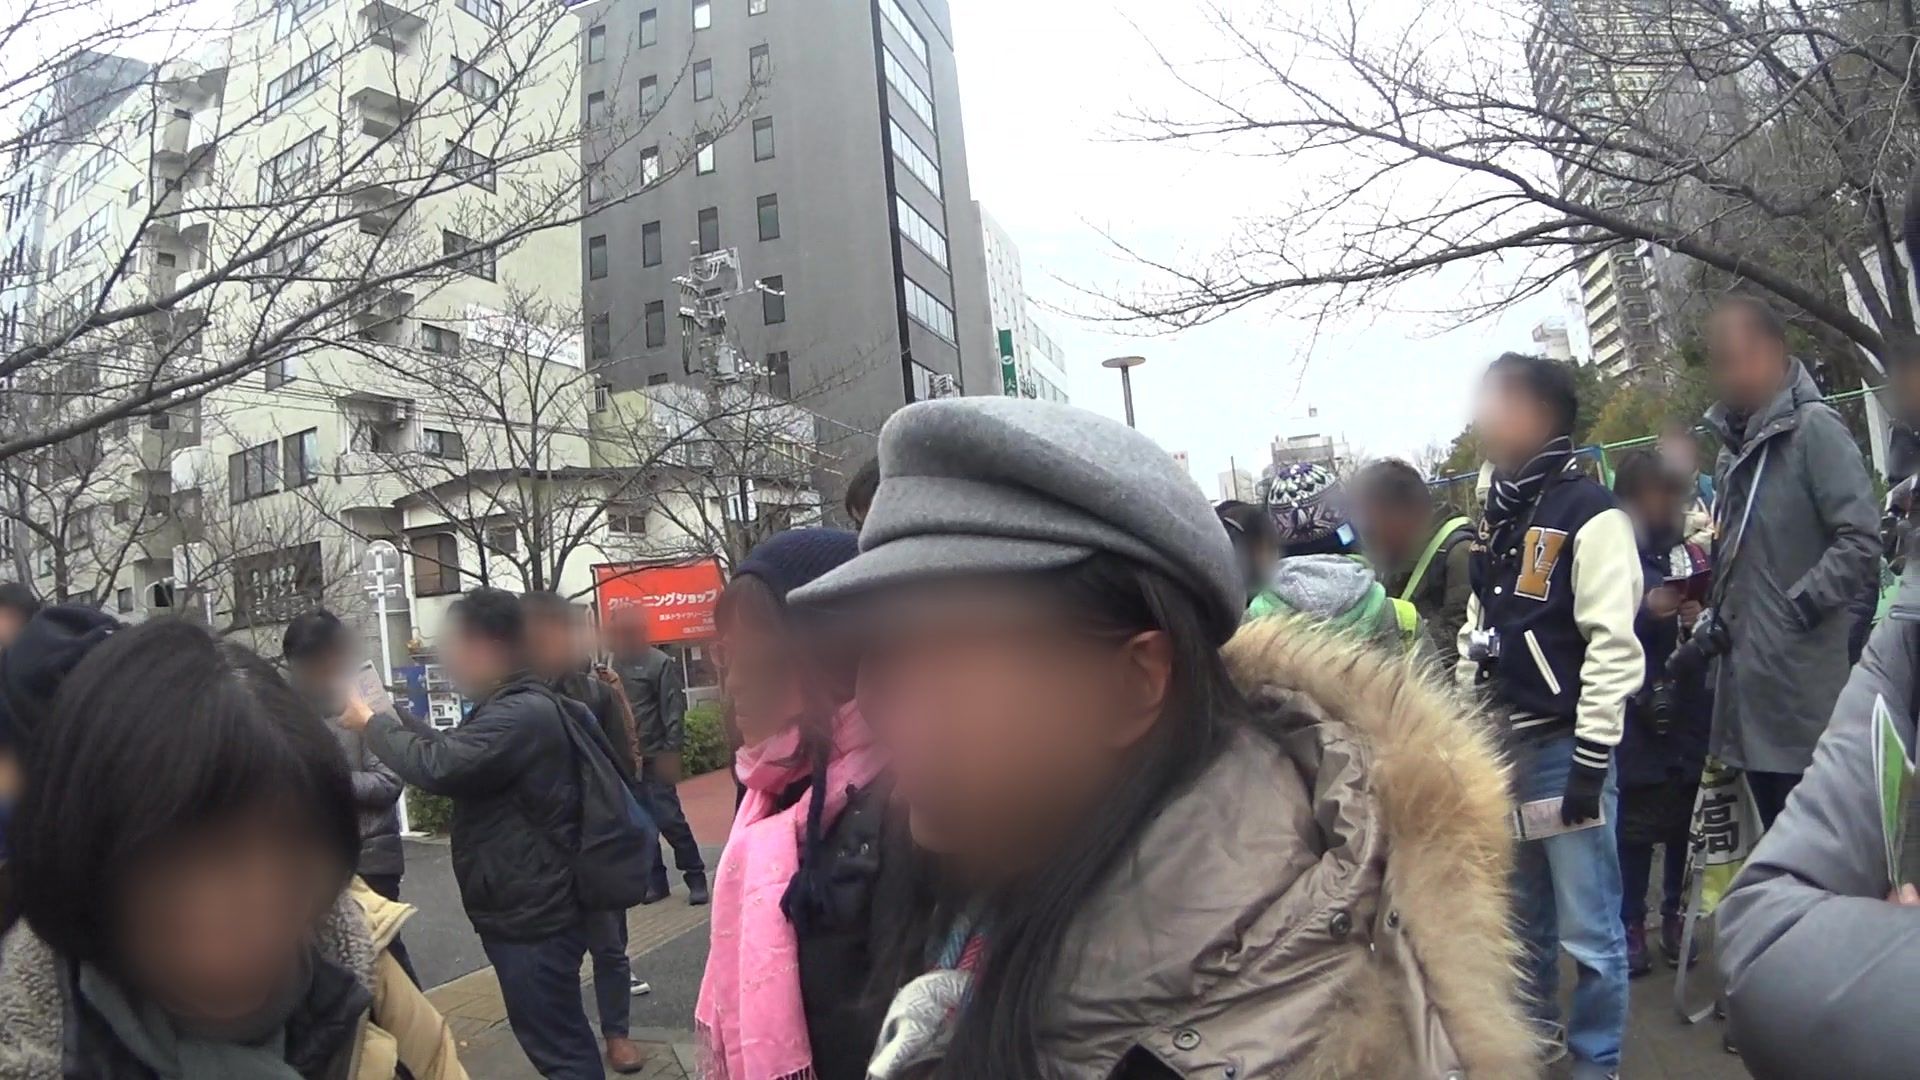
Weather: snowy
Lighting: day
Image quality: good
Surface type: walking surface
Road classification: footway, steps, pedestrian
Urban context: urban centre
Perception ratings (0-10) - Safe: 2.34, Lively: 6.77, Beautiful: 1.82, Boring: 2.72, Depressing: 4.32, Wealthy: 8.65